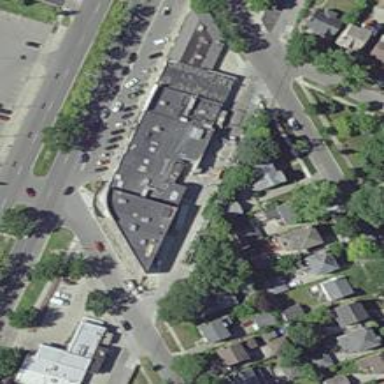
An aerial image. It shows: Convenience shop.